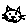
Label: cat